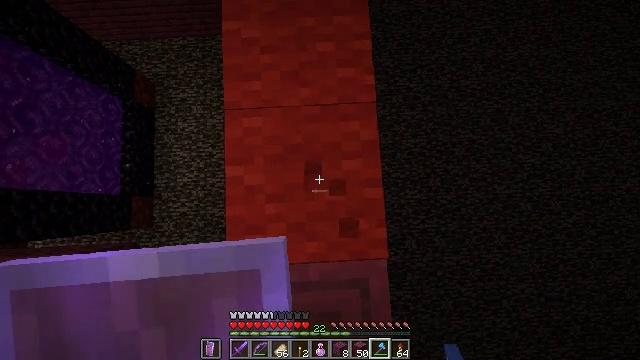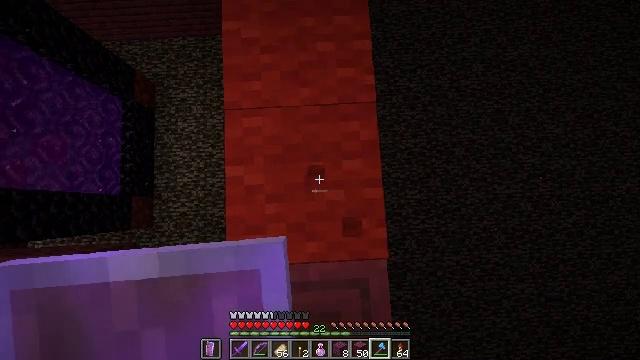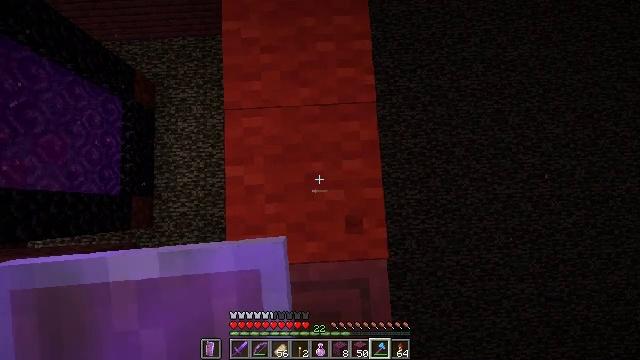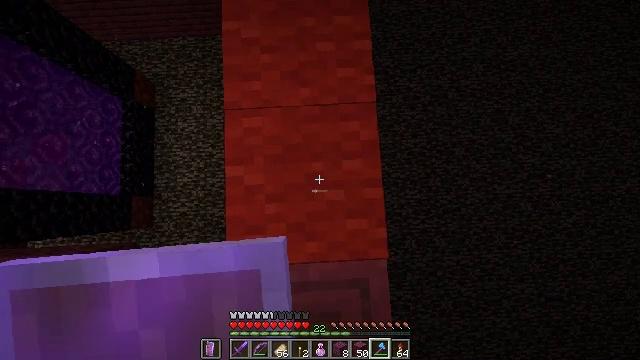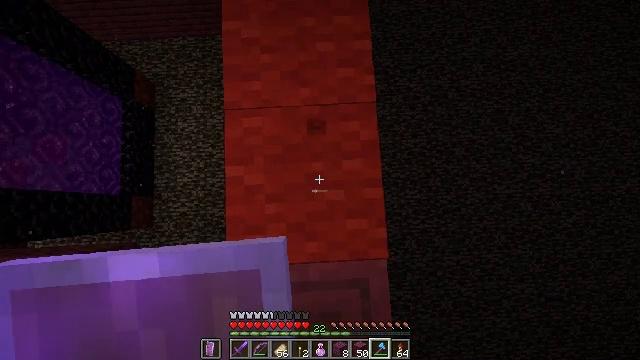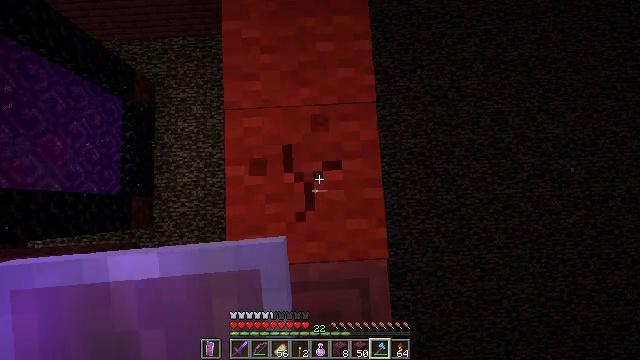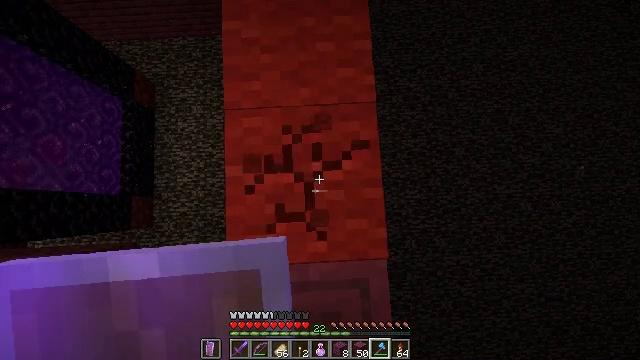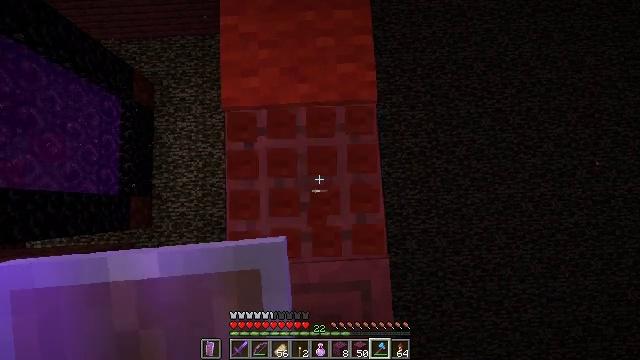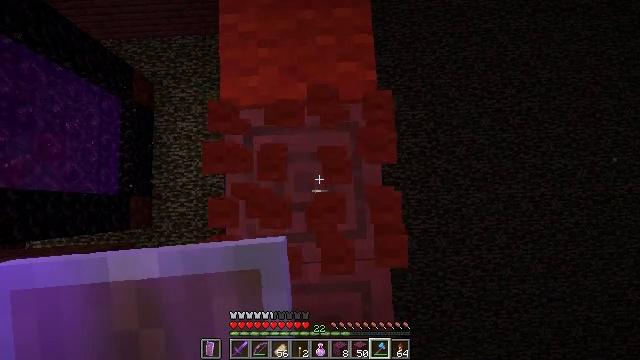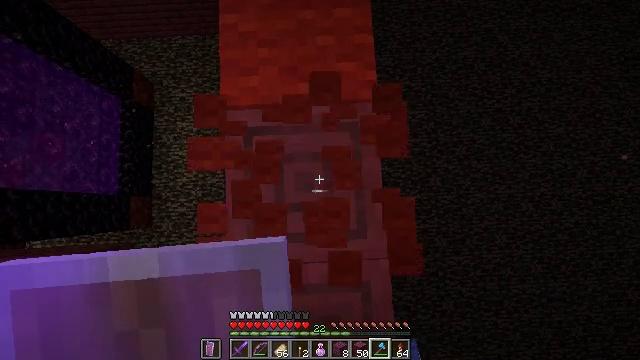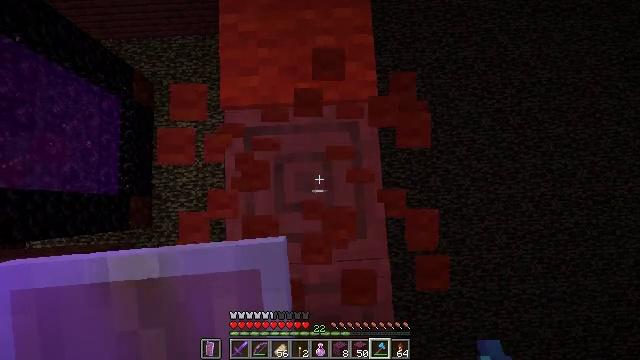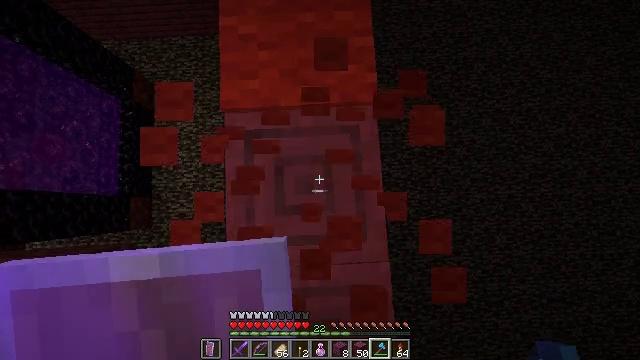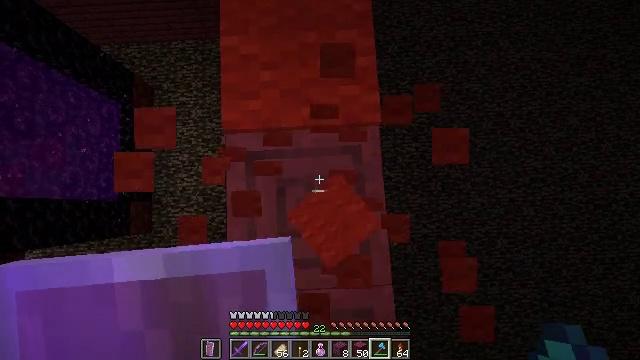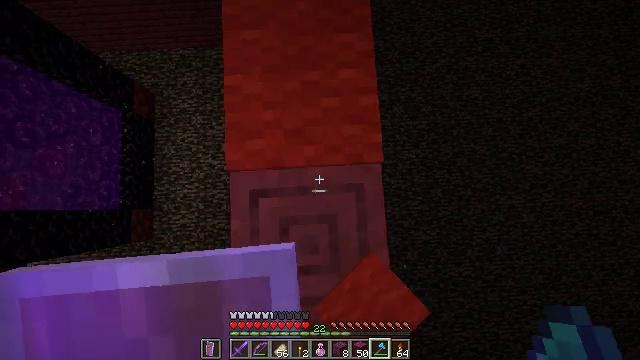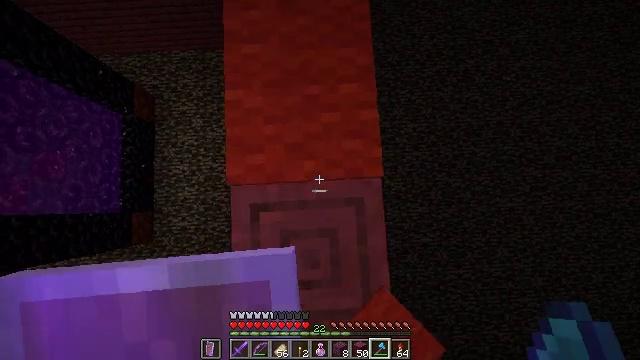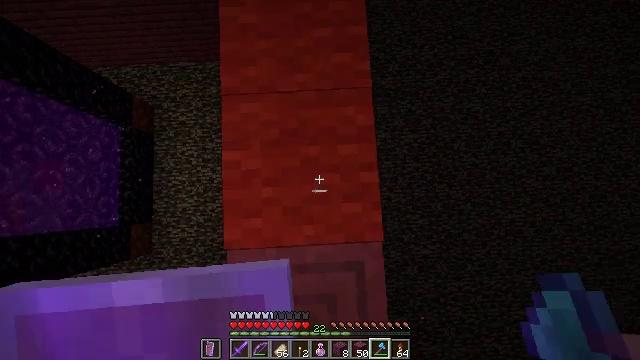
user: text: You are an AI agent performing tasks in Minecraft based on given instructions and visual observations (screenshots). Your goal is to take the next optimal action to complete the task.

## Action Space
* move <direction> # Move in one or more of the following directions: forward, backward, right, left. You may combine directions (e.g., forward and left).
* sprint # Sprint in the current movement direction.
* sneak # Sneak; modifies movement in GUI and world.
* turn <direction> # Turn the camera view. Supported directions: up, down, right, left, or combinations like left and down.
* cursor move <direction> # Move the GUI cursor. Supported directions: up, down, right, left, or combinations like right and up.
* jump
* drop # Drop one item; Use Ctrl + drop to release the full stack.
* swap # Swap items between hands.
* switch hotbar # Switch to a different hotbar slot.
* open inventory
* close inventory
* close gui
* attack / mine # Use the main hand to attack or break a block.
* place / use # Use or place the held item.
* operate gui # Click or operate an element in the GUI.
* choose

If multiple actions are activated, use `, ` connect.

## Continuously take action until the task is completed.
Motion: motion action
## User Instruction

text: Attack the red carpet to pick it up.
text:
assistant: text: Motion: no_op
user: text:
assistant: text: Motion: no_op
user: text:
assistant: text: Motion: no_op
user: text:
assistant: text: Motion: attack / mine
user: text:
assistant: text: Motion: attack / mine
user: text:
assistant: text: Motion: attack / mine
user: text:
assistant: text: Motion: attack / mine
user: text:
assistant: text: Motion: no_op
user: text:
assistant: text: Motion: no_op
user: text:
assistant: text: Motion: no_op
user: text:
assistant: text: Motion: move forward
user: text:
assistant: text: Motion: move forward
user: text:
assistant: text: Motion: move forward
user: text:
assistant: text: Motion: move forward
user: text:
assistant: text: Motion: move forward
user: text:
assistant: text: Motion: no_op
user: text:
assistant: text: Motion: no_op
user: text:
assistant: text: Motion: no_op
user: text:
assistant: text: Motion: no_op
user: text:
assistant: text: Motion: no_op
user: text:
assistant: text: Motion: attack / mine
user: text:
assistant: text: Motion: attack / mine
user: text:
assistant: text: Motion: attack / mine
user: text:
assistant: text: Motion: attack / mine
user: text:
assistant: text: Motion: attack / mine
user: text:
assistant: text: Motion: no_op
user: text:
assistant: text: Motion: no_op
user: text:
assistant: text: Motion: no_op
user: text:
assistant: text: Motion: no_op
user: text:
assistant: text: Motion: attack / mine